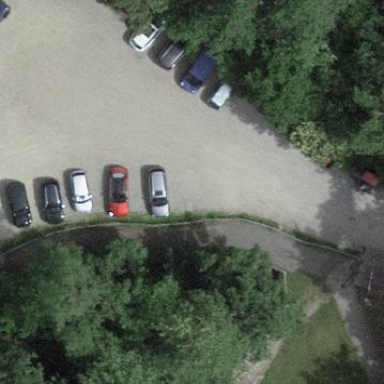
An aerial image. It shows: Parking area with surface.